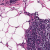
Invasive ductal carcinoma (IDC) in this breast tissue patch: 0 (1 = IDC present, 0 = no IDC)